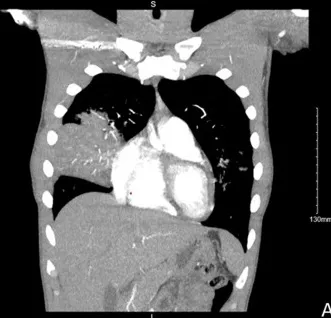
Computed tomography scan pulmonary embolism protocol. There is extensive consolidation throughout the right middle lobe. Multiple air bronchograms are present. Correlate for symptoms of pneumonia. Some of this consolidation also extends into the inferior aspect of the right upper lobe. In addition, patchy ill-defined nodular airspace opacities are scattered throughout both lungs, the right greater than the left. Diffuse, atypical bronchopneumonia is suspected. . Coronal view.
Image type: radiology (ct)